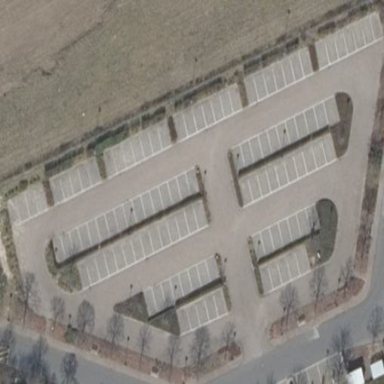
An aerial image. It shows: Parking area with surface.